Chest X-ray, PA view. Patient: 38 years old, sex F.
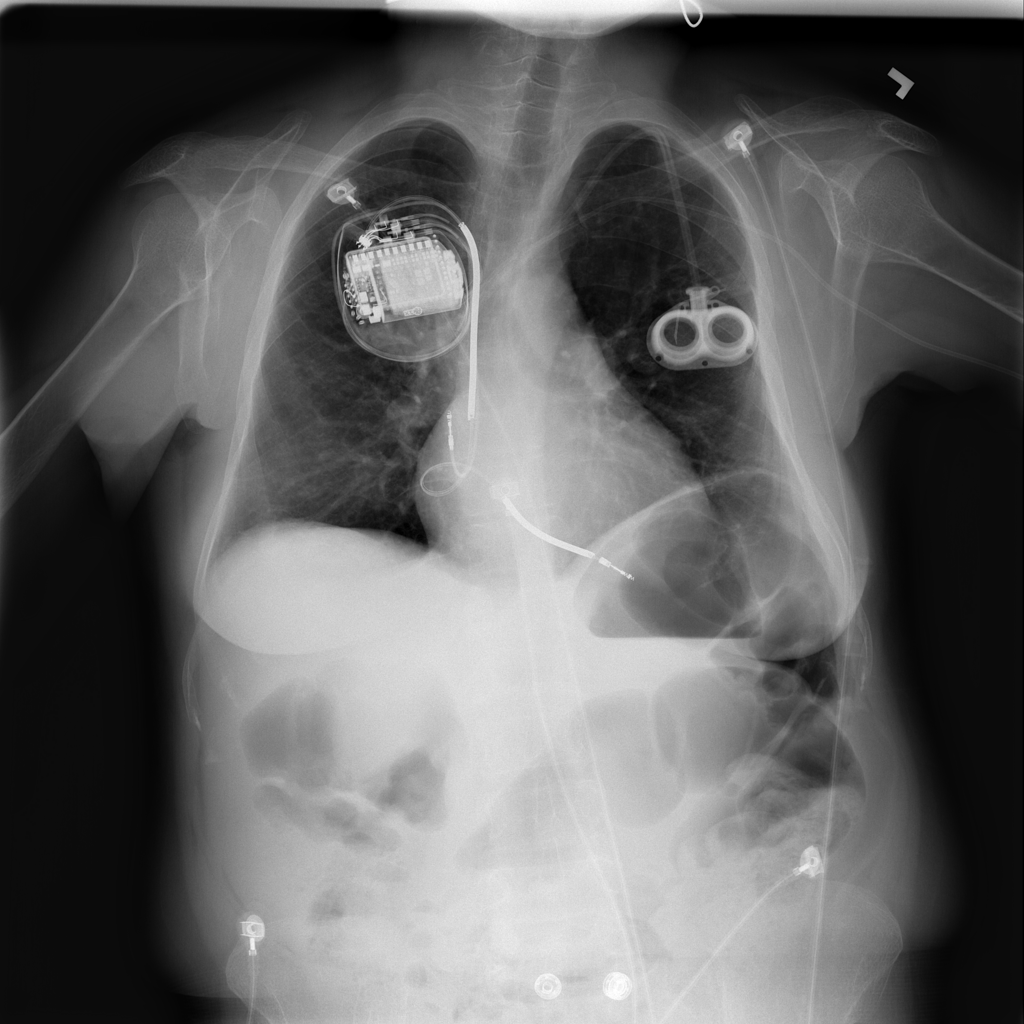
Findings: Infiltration